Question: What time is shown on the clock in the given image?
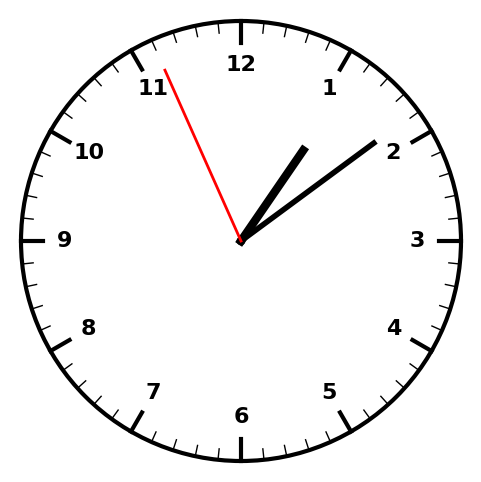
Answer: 01:08:56